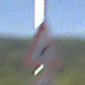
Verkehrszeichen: KreuzungOderEinmuendung
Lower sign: Geschwindigkeit60
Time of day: MorningAfternoon
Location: Outdoor (RoadRail)
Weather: PartlyCloudy
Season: NotSpecified
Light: Natural